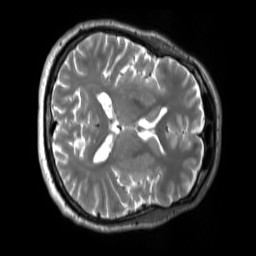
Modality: T2w
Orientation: axial
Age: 52
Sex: male
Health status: ill
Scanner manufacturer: siemens
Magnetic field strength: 3 T
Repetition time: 2.8 s
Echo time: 0.326 s